Question: I have used the following code to create a groupbox with colored borders:
'''
Public Class BorderGroupBox
Inherits GroupBox
Private _borderColor As Color
Private _borderWidth As Integer
Private _borderStyle As ButtonBorderStyle
...
Protected Overrides Sub OnPaint(ByVal e As PaintEventArgs)
Dim tSize As Size = TextRenderer.MeasureText(Me.Text, Me.Font)
Dim borderRect As Rectangle = e.ClipRectangle
borderRect.Y = CInt((borderRect.Y + (tSize.Height / 2)))
borderRect.Height = CInt((borderRect.Height - (tSize.Height / 2)))
ControlPaint.DrawBorder(e.Graphics, borderRect, _borderColor, _borderWidth, _borderStyle, BorderColor, _borderWidth, _borderStyle, BorderColor, _borderWidth, _borderStyle, BorderColor, _borderWidth, _borderStyle)
Dim textRect As Rectangle = e.ClipRectangle
textRect.X = (textRect.X + 6)
textRect.Width = tSize.Width + 6
textRect.Height = tSize.Height
e.Graphics.FillRectangle(New SolidBrush(Me.BackColor), textRect)
e.Graphics.DrawString(Me.Text, Me.Font, New SolidBrush(Me.ForeColor), textRect)
End Sub
End Class
'''

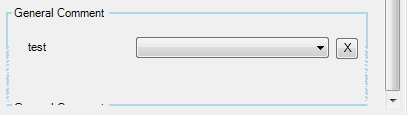
Answer: You can get it to misbehave a lot worse than that:

This goes wrong because of your code using e.ClipRectangle. Note that it appears twice in your snippet. That variable does give you the border rectangle. It tells you how much of your client area needs to be re-drawn. It is an opportunity, you can draw less by omitting the parts of the client area that don't need to be refreshed.
It is the same size as the display rectangle, which is why it looked like it worked just fine. But not when you put it inside a scrollable container, Windows optimizes scrolls by blitting the parts of the client area that simply can be moved. And then generates a paint for the parts that are revealed by the scroll. With a small e.ClipRectangle. You can see that in the screenshot, note the small rectangles.
Replace e.ClipRectangle with Me.DisplayRectangle.